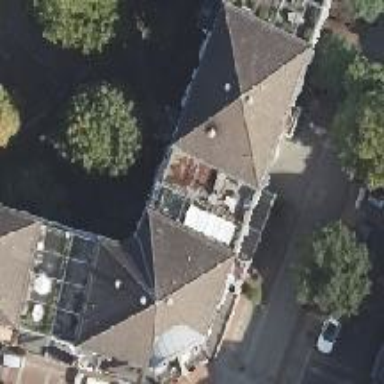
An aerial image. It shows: Building with pyramidal roof shape.